Field crop: maize
Growth stage: 2
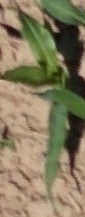
Species: maize